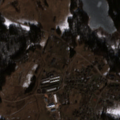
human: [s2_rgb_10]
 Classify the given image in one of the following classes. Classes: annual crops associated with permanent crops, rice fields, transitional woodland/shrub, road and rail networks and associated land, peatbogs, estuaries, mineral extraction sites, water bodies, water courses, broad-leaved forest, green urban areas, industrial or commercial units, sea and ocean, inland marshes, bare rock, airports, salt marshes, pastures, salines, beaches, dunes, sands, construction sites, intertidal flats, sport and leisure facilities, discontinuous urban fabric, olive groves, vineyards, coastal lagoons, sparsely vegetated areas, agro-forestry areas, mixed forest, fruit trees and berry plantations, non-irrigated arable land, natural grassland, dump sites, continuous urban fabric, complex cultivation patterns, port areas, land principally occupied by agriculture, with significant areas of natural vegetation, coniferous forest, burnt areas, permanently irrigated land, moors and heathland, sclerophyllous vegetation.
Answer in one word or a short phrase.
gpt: discontinuous urban fabric, industrial or commercial units, pastures, mixed forest, water bodies